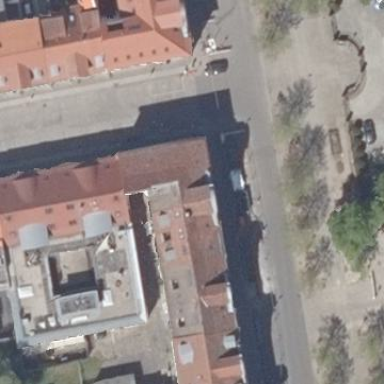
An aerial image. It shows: Historic residential building with gabled roof covered in red roof tiles.